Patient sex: M
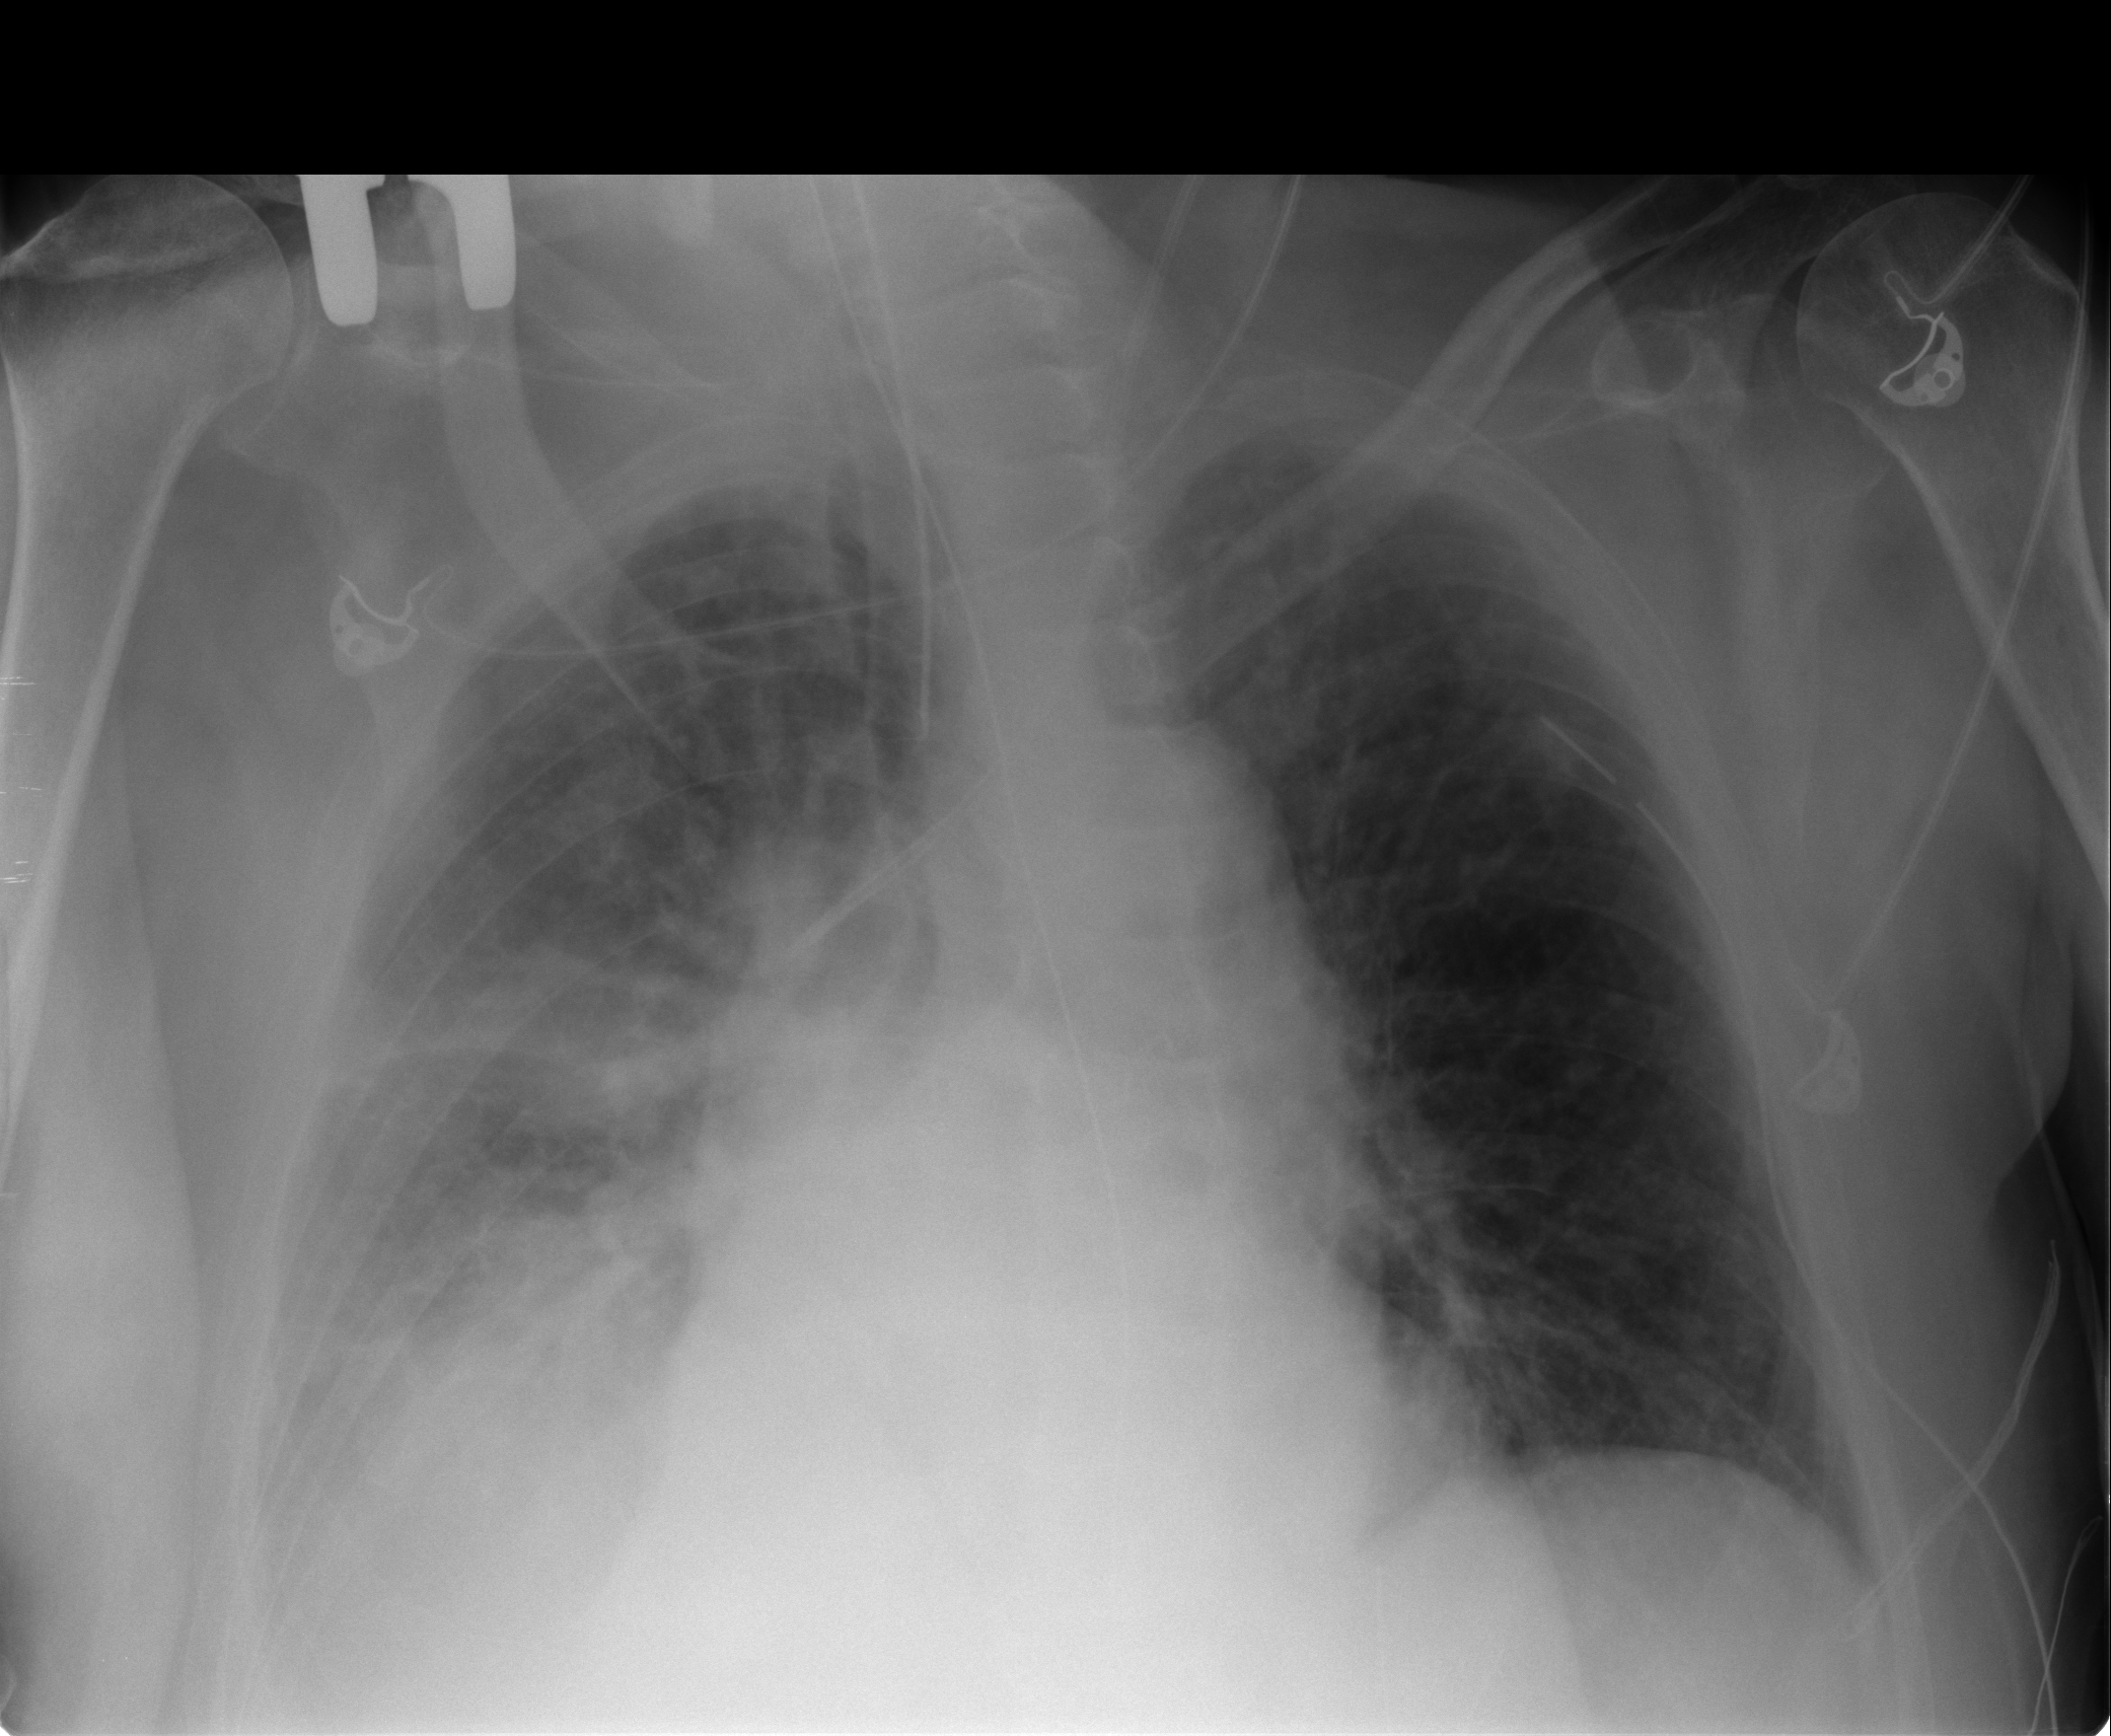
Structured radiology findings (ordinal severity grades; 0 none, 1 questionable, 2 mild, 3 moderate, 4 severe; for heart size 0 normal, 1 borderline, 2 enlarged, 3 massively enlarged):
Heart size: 2
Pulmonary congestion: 3
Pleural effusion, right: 3
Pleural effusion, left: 1
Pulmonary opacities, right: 2
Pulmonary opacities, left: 3
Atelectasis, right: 3
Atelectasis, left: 2